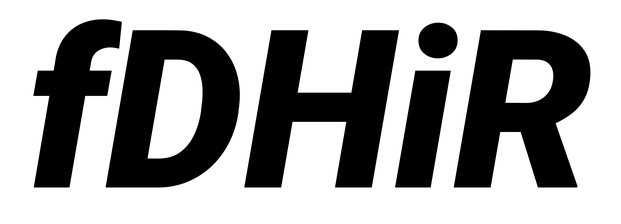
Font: Roboto-Italic_Black_Italic